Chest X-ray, AP view. Patient: 43 years old, sex F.
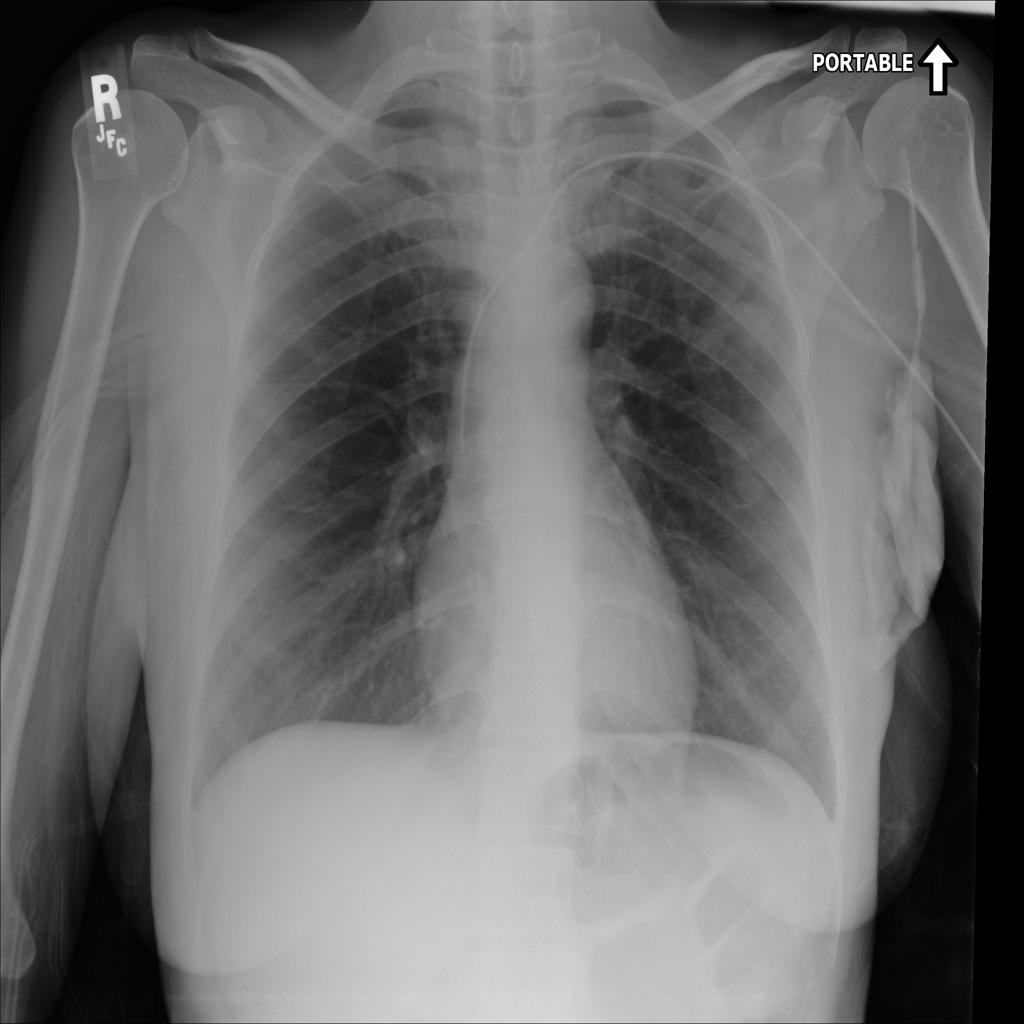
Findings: No Finding